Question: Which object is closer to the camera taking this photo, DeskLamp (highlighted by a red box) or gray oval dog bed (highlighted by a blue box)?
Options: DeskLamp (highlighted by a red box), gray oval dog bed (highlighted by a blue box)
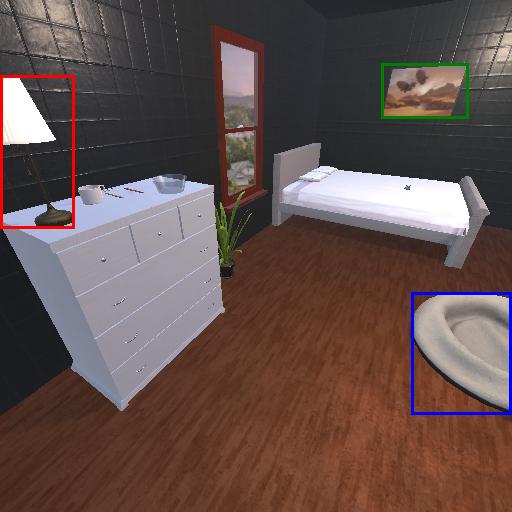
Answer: DeskLamp (highlighted by a red box)